Question: I am having this weird issue when I was trying to merge my projects from eclipse to netbeans. Now when trying to rerun eclipse I get this error
> "Android SDK requires android developer toolkit version 17.0.0 or
above"
What I have tried to do to resolve the issue was try and update the SDK and toolkit inside of it.
So far everything is updated and now I am clueless.

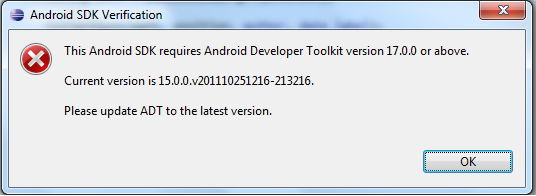
Answer: Run software updates in Eclipse (Help > Check for Updates) and update the ADT.